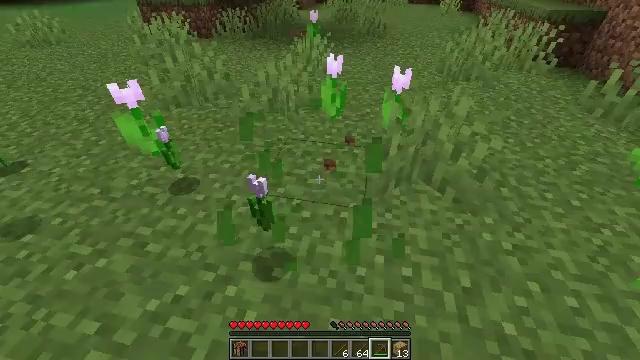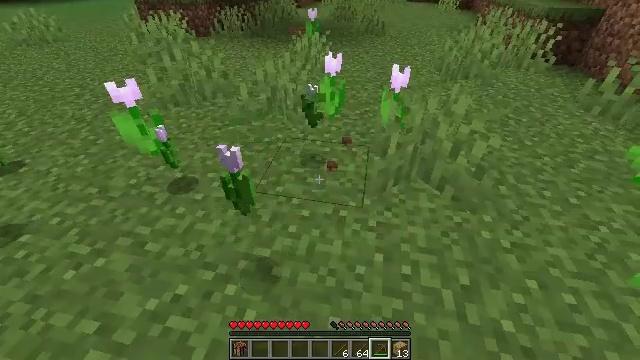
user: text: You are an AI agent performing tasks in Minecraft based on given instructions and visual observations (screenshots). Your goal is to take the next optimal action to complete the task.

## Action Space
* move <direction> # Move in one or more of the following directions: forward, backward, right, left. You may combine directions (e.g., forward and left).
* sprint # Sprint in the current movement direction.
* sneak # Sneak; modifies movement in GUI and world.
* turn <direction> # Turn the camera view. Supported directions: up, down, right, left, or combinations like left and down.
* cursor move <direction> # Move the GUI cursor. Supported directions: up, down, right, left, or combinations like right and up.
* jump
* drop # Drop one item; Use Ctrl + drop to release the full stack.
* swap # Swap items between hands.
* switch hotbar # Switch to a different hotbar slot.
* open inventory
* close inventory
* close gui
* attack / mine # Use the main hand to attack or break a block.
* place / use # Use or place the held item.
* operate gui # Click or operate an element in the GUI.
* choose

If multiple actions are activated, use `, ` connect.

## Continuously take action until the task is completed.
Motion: motion action
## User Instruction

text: Collect the white tulip from the ground.
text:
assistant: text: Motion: no_op
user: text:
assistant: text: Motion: no_op